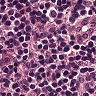
Metastatic tissue present: no